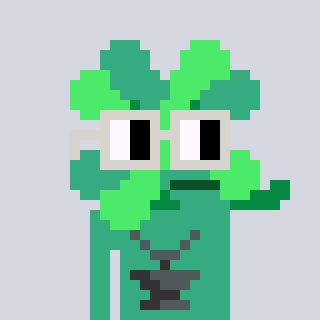
a pixel art character with square light gray glasses, a clover-shaped head and a teal-colored body on a cool background